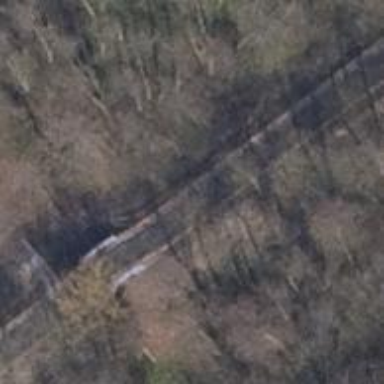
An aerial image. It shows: Abandoned railway viaduct bridge over asphalt cycleway. The railway is of historic significance.